Question: When I instruct cypress to login to an Oracle APEX application, the authentication re-directs cypress to a '404 not found' page because the authenticated URL is somehow malformed. The malformed URL is the only issue and can simply corrected programmatically (with a find and replace command):

However - it is very important to note that the cypress login correctly returns:
1. a valid cookie
2. a valid session
, which is everything you need for authentication.
I have tested this across 4 instances of Oracle APEX (APEX 5.0, 5.1, 18.1 and 19) and this behavior is consistent.
I created a dummy application with dummy credentials hosted by apex.oracle.com to demonstrate:
'''
it('Login demo', function() {
cy.visit('https://apex.oracle.com/pls/apex/f?p=54707:LOGIN_DESKTOP')
cy.get('#P9999_USERNAME').type('ApexUser')
cy.get('#P9999_PASSWORD').type('Oradoc_db1')
cy.get('.t-Button').click()
})
'''
The above code (which should work until the application expires in many months) will redirect to a 404 not found page with a url in the format:
<URL>:::::
Outside of cypress the url will have the format:
<URL>
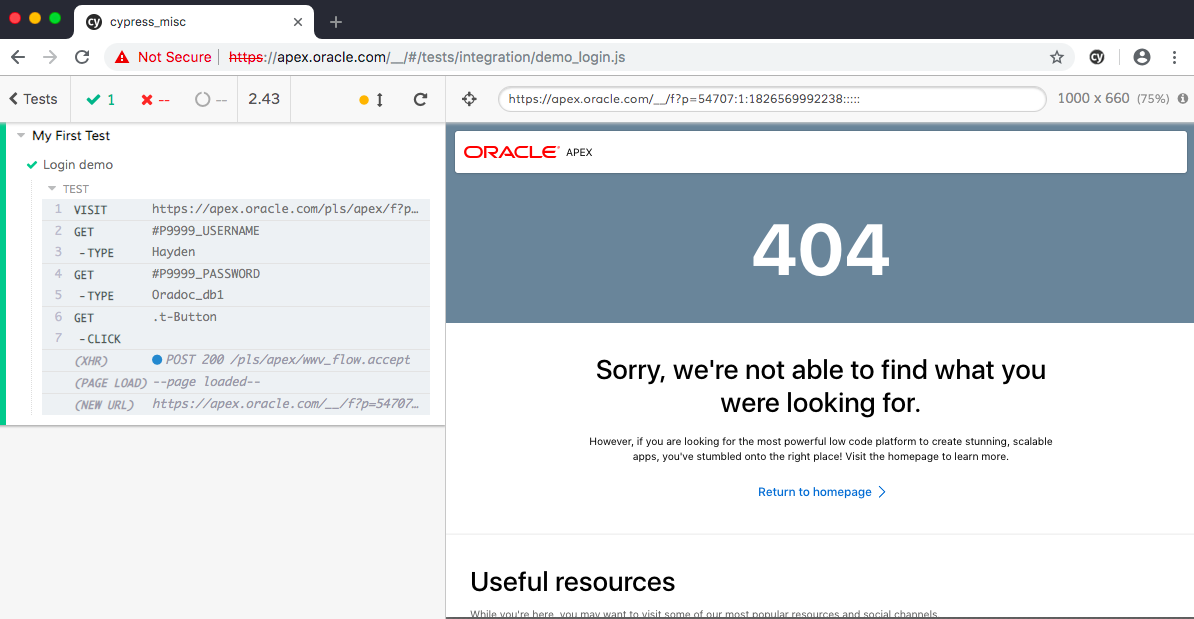
Answer: This issue has now been resolved in the Chrome 77 browser.